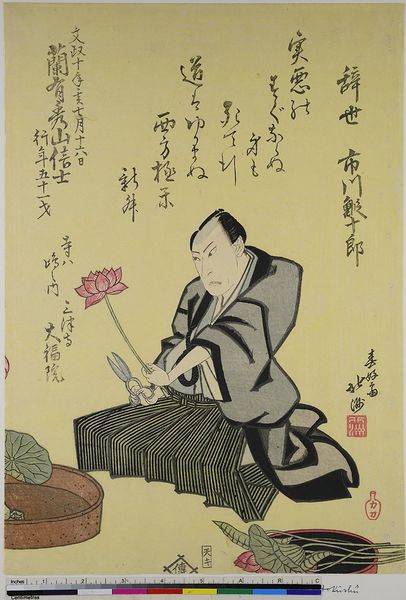
Titel: Totengedächtnisbild des Schauspielers Ichikawa Ebijuro I
Künstler: Shunk&#x14D;sai Hokush&#x16B;
Standort: Hamburg
Institution: Museum für Kunst und Gewerbe Hamburg
Schlagwörter: blätter, hand, mann, blume, blumen, rot, beige, falten, schale, gewand, holzschnitt, japan, schriftzeichen, schere, druckgraphik, druckgrafik, china, gärtner, seerose, zeit, schauspieler, farbholzschnitt, schauspielerin, lotus, kimono, kabuki, edo, ikebana, lotosblüte, reproduktionen, druckerzeugnisse, florist, blüte, ukiyo